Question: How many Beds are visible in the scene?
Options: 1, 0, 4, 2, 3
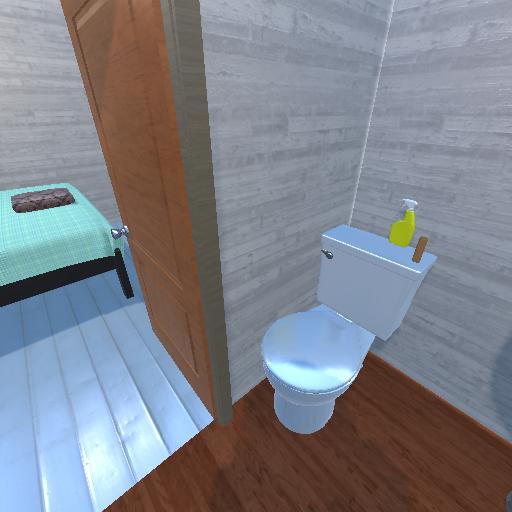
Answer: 1